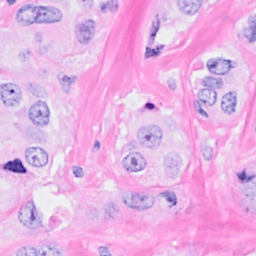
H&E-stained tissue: Breast